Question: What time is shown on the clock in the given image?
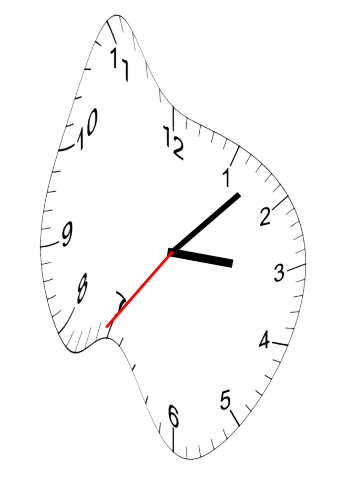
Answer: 03:07:36